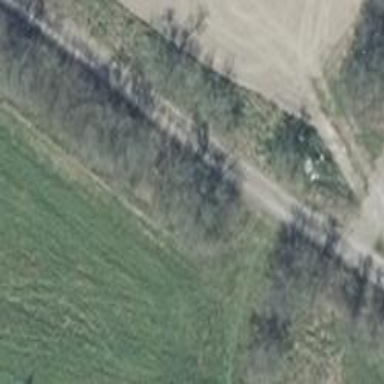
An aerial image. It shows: Row of deciduous broadleaved trees.